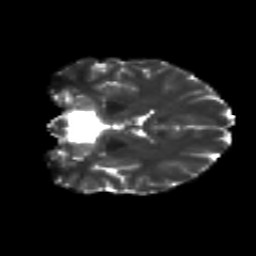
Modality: T2w
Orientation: coronal
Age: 20
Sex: female
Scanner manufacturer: siemens
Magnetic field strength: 3 T
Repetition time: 8.8 s
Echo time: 0.085 s